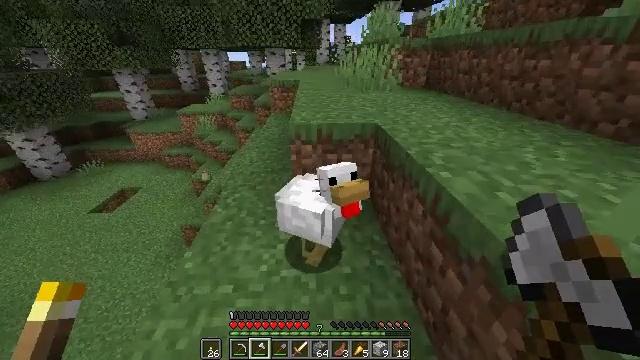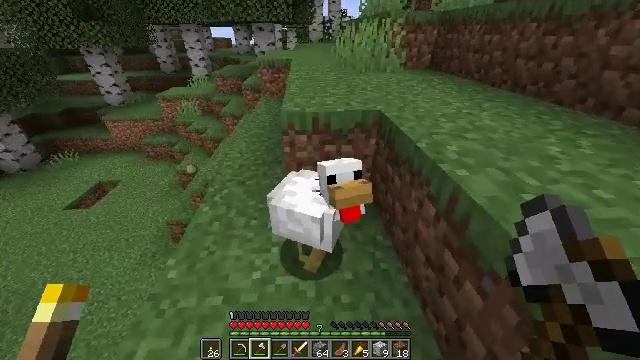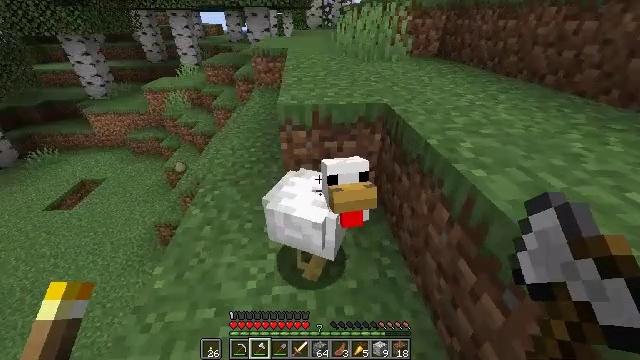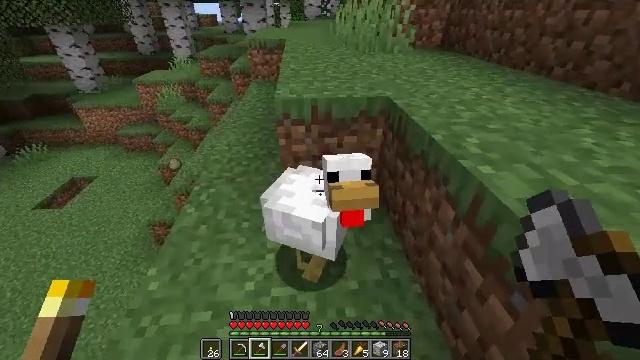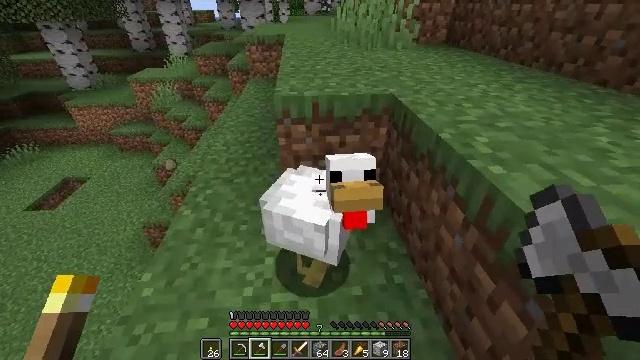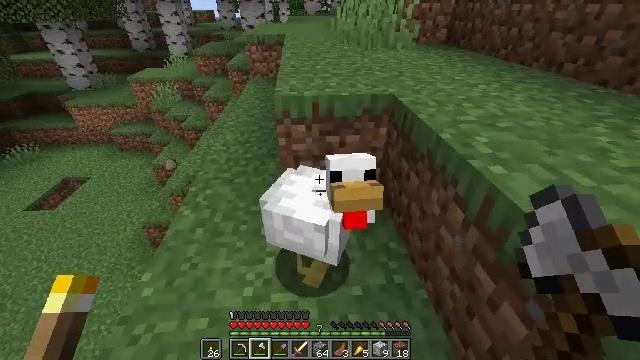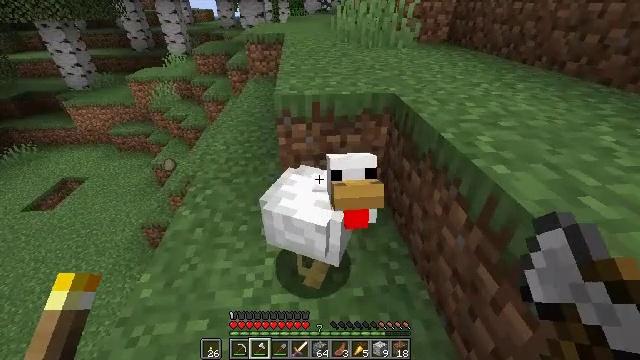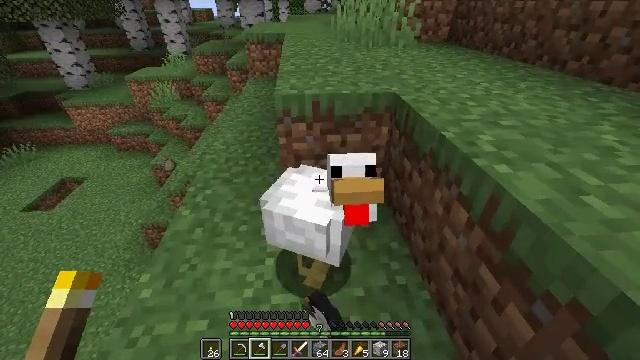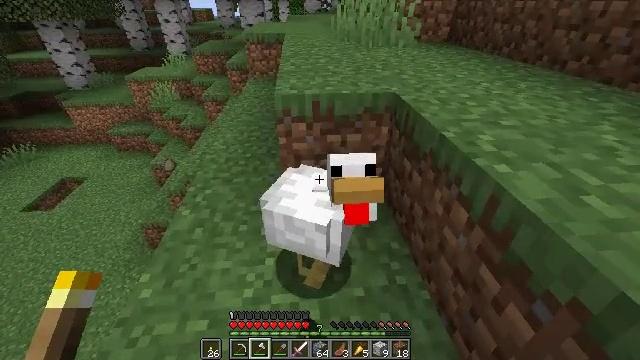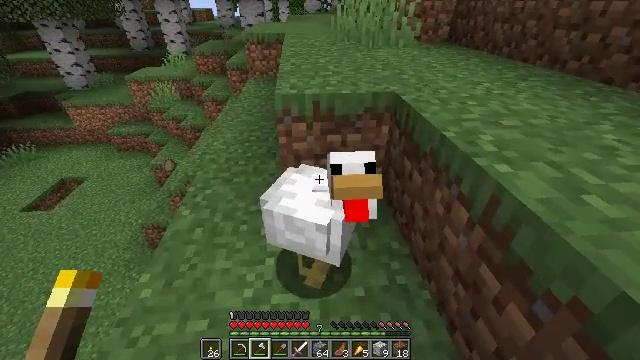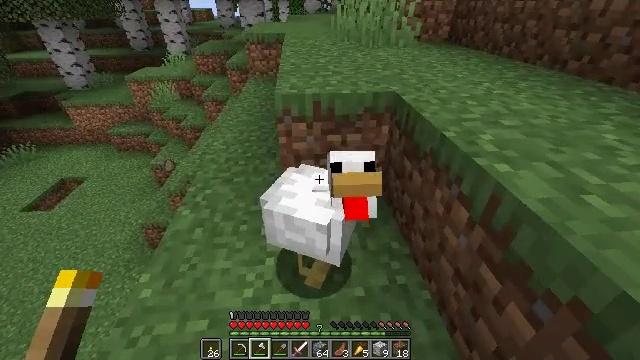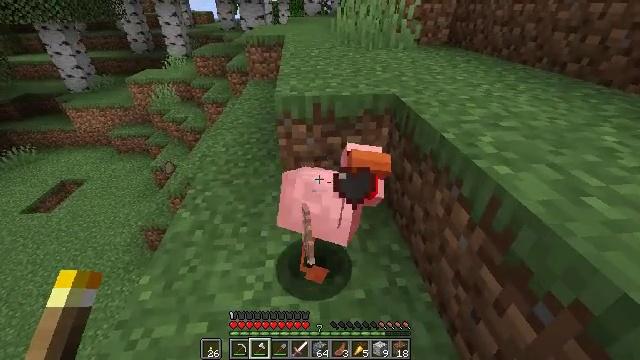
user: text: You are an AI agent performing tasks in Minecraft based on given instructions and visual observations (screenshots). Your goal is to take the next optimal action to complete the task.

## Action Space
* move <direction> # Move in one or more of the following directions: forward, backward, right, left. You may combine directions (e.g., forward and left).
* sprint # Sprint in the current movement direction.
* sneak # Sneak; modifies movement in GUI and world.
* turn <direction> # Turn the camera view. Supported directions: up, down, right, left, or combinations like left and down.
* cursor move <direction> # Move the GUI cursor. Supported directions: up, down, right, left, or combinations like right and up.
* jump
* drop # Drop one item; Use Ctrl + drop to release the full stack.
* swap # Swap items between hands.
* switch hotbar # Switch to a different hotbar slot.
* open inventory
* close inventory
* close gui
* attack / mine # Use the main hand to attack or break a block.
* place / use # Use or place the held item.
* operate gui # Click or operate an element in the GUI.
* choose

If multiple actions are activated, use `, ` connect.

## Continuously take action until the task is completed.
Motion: motion action
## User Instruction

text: Hunt animals.
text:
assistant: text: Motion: turn right and down
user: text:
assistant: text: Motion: no_op
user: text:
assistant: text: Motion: no_op
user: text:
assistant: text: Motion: no_op
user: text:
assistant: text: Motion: no_op
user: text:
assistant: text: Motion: attack / mine
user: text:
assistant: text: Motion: attack / mine
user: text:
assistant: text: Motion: attack / mine
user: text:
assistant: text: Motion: no_op
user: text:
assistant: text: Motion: no_op
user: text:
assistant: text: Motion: no_op
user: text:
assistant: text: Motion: no_op